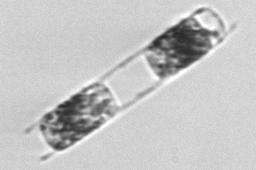
Label: Hemiaulus